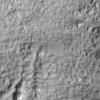
Label: not_dusty